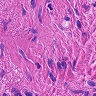
Metastatic tissue present: no